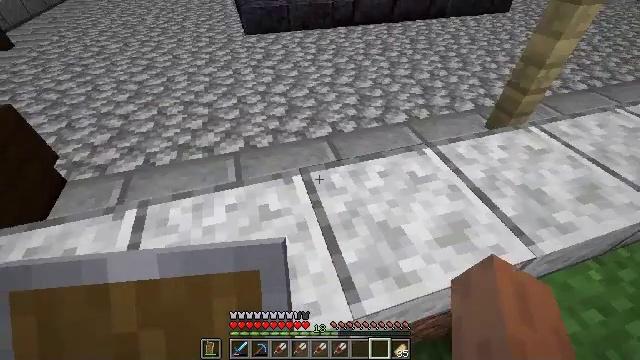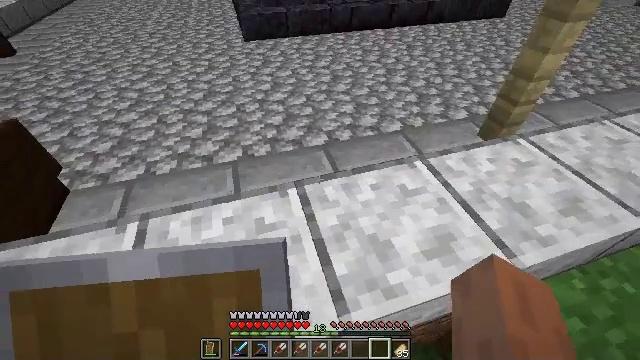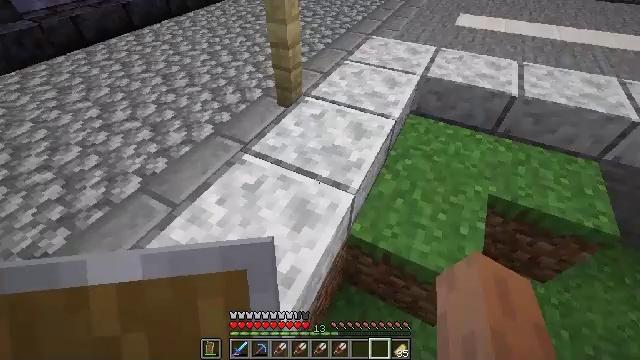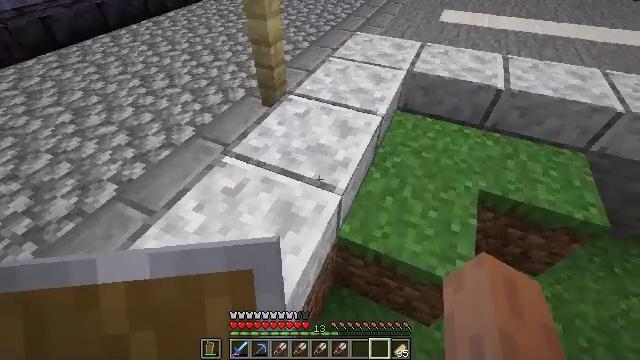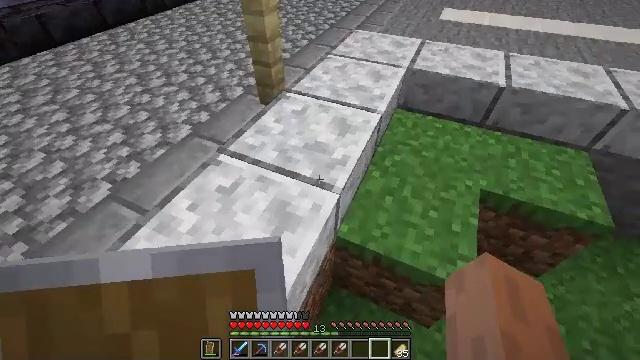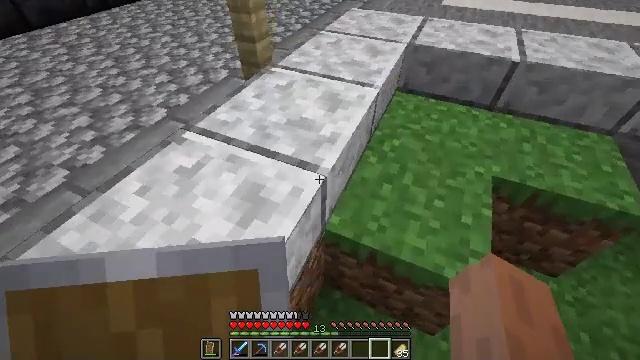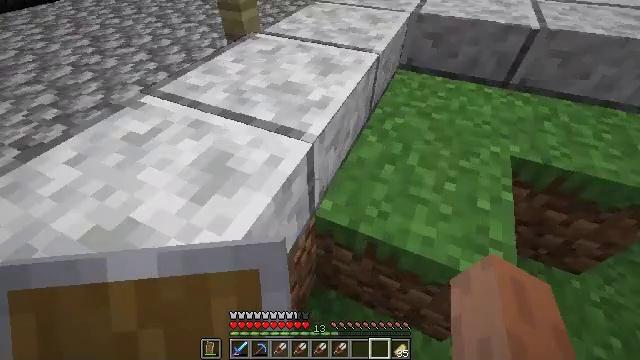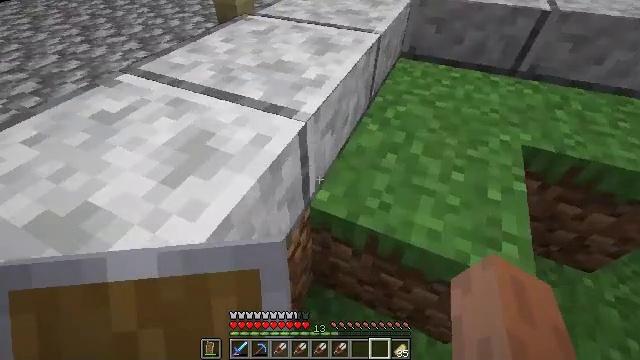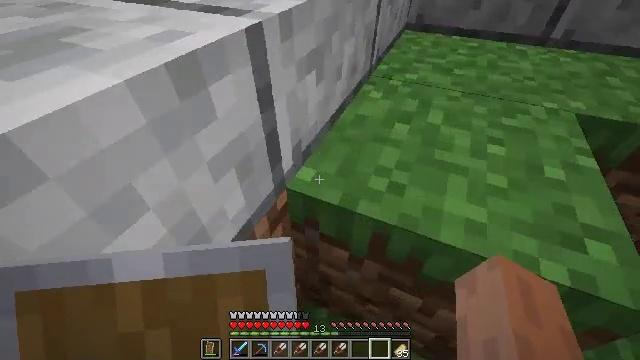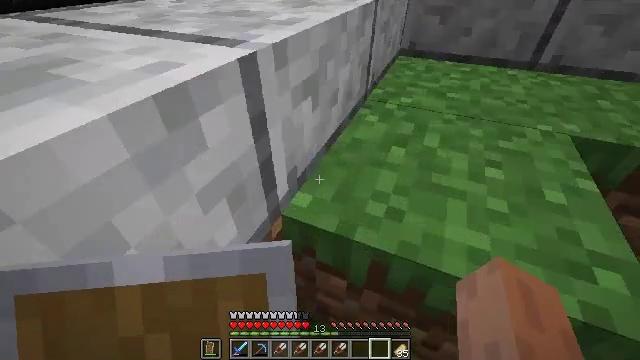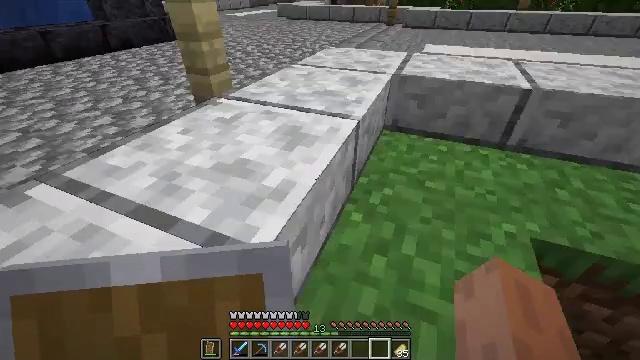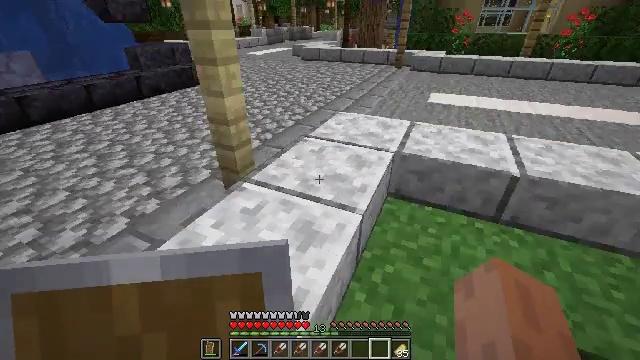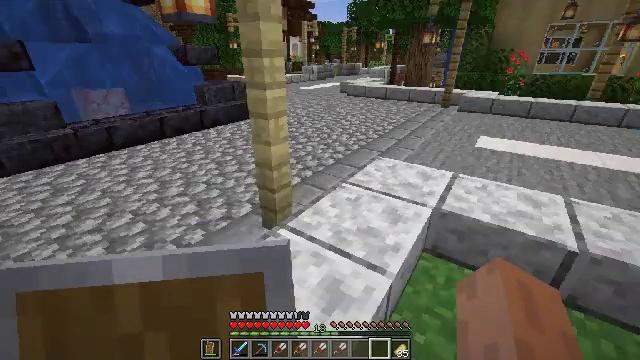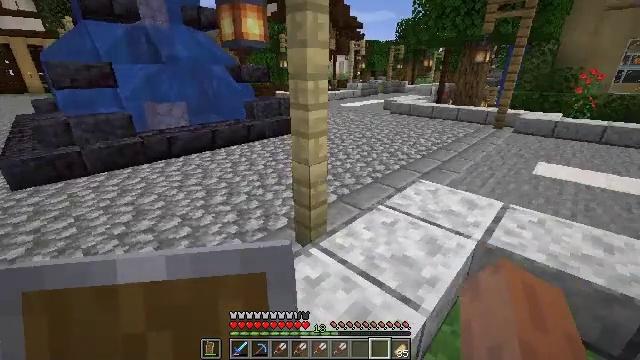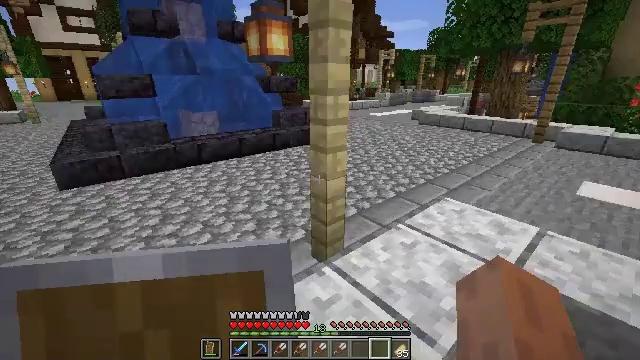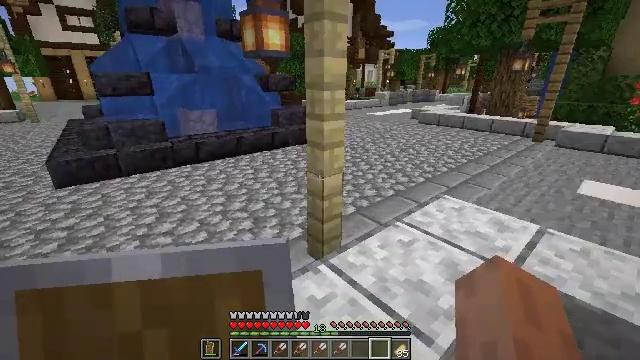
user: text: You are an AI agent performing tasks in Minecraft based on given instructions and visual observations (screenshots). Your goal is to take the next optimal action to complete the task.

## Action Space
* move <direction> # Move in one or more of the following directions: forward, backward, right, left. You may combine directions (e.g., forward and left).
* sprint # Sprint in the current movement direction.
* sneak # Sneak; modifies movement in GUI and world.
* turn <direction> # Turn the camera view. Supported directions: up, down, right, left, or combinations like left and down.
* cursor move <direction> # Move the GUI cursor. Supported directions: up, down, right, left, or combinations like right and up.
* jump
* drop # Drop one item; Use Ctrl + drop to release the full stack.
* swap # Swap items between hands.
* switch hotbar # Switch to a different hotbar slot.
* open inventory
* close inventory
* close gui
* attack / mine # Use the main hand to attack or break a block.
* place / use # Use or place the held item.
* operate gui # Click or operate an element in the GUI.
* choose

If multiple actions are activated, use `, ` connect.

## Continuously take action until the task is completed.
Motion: motion action
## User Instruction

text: Gather birch leaves using hands or shears.
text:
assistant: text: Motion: move forward, jump
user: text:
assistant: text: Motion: move forward and move right, turn right and down, jump
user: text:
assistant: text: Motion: move forward and move right, turn right
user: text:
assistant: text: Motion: move forward and move right
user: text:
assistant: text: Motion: move forward and move right
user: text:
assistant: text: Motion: move forward
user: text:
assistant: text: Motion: move forward, jump
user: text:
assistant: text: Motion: move forward, turn up, jump
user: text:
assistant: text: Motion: move forward, turn up, jump
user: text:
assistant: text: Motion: move forward, turn right and up, jump
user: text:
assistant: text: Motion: move forward, turn left and up, jump
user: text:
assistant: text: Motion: move forward, turn left and up, jump
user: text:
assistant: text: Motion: move forward, turn left and up, jump
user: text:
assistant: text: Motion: move forward, turn left and up, jump
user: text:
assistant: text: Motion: move forward
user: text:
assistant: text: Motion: move forward, turn left
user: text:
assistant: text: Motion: move forward, turn left and down
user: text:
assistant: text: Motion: move forward, turn left and down
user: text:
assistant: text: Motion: move forward, turn left
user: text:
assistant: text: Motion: move forward, jump
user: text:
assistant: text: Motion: move forward, turn left and down, jump
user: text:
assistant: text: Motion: no_op
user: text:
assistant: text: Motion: no_op
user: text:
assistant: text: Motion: no_op
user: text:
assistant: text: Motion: no_op
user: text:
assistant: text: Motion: no_op
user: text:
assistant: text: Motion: no_op
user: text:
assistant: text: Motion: no_op
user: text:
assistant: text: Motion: no_op
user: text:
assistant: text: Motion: no_op